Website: bh-photo
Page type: cross-sells
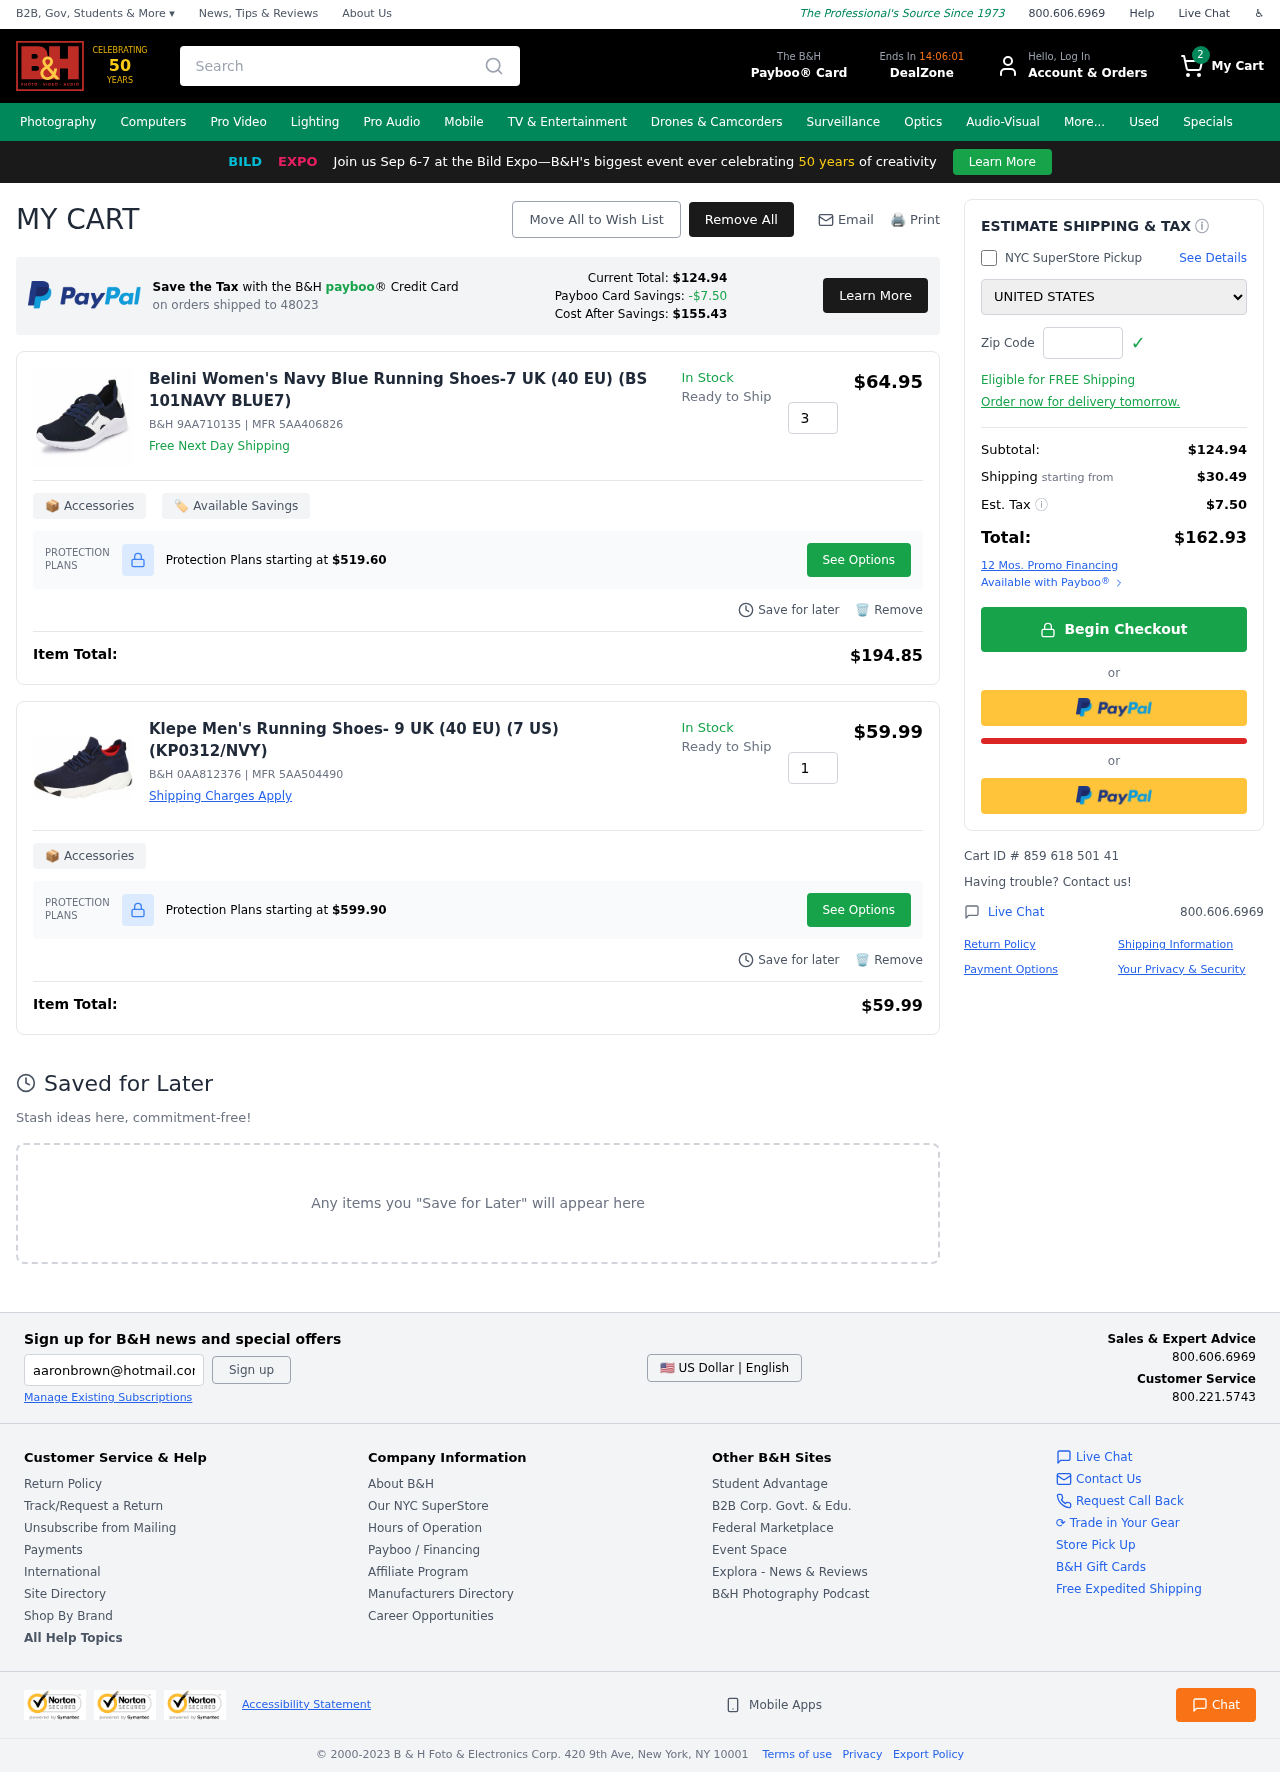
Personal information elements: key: PII_COUNTRY
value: United States
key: PII_POSTCODE
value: on orders shipped to 48023
Product elements: key: PRODUCT1_NAME
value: Belini Women's Navy Blue Running Shoes-7 UK (40 EU) (BS 101NAVY BLUE7)
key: PRODUCT1_PRICE
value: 64.95
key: PRODUCT1_QUANTITY
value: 3
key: PRODUCT2_NAME
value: Klepe Men's Running Shoes- 9 UK (40 EU) (7 US) (KP0312/NVY)
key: PRODUCT2_PRICE
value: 59.99
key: PRODUCT2_QUANTITY
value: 1
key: PRODUCT1_SKU
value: B&H 9AA710135
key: PRODUCT1_MFR
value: MFR 5AA406826
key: PRODUCT1_PROTECTION_PRICE
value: $519.60
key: PRODUCT1_ITEM_TOTAL
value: $194.85
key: PRODUCT2_SKU
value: B&H 0AA812376
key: PRODUCT2_MFR
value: MFR 5AA504490
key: PRODUCT2_PROTECTION_PRICE
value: $599.90
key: PRODUCT2_ITEM_TOTAL
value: $59.99
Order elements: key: ORDER_NUM_ITEMS
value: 2
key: PAYBOO_CURRENT_TOTAL
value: $124.94
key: ORDER_SUBTOTAL
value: $124.94
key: ORDER_SHIPPING_COST
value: $30.49
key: ORDER_TAX
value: $7.50
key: ORDER_TOTAL
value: $162.93
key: ORDER_ID
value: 859 618 501 41
Search elements: key: HEADER_SEARCH
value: Search
Other elements: key: PAYBOO_SAVINGS
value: -$7.50
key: PAYBOO_COST_AFTER_SAVINGS
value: $155.43